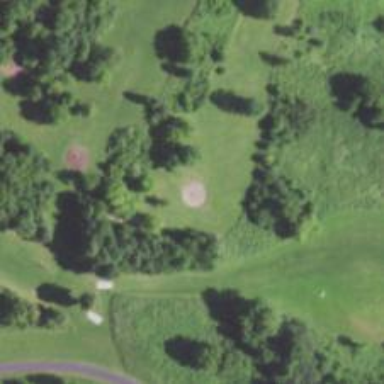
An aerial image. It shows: Disc golf basket.